Question: Simply stated I have a simple python application which generates random passwords. This application was originally written using Tkinter and currently works. I am trying to improve the GUI interface by employing PyQt5. My efforts, so far have resulted in an application that runs from within my IDE (Spyder) and can also be run by invoking python from the commandline with the fullpath of the python script.
It should be noted this works for the Tkinter as well as the PyQt implementation.
My next step was to define a shortcut on the desktop to execute this script and have a window appear allowing creation of a password. The shortcut for the Tkinter script performs as expected and results in a window appearing. The script for the PyQt5 based script does not work. The only differences between the scripts are the target files being invoked by the script. Also both script files are in the same directory. This is a side by side image of the shortcut properties.

Here is a very simplistic example of the Puqt5 code. This code exhibits the same characteristics as the original in that it runs in the IDE as well as directly from Python in the CMD window but will not execute from a shortcut icon.
'''
"""
Created on Wed Sep 9 10:37:46 2020
"""
import sys
from PyQt5.QtWidgets import QApplication, QWidget
def main():
app = QApplication(sys.argv)
w = QWidget()
w.resize(250, 150)
w.move(300, 300)
w.setWindowTitle('Simple')
w.show()
sys.exit(app.exec_())
if __name__ == '__main__':
main()
'''
Has anyone else had this type of problem or can anyone suggest an approach for determining what is the cause and solution
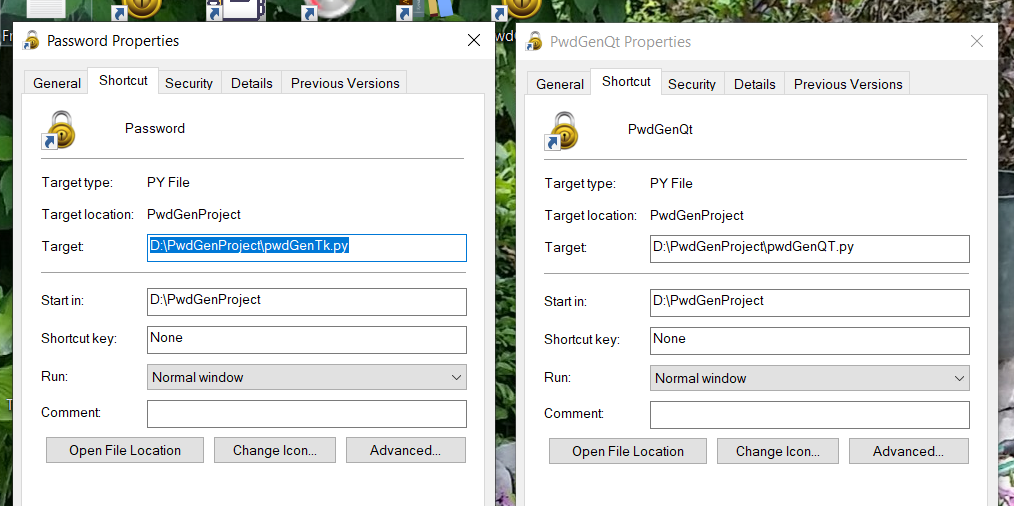
Answer: Thanks for the helpful suggestions as well as your efforts to test this problem on your own systems. I finally found an answer that satisfies my needs. I used pyinstaller to create an executable and then launch the executable from a desktop shortcut. This works, so I am considering my question closed.